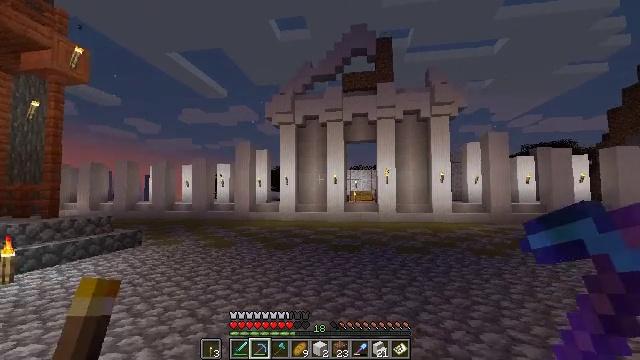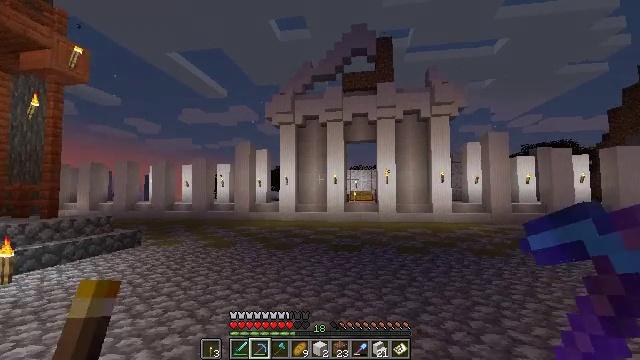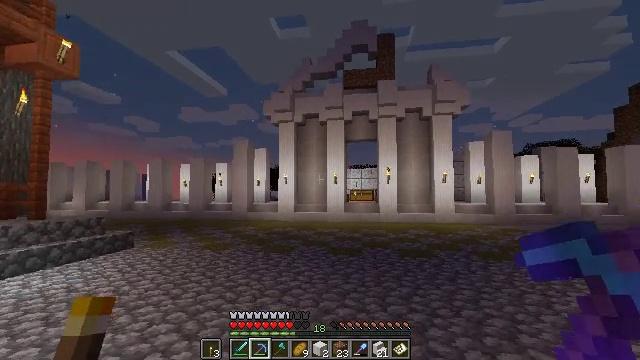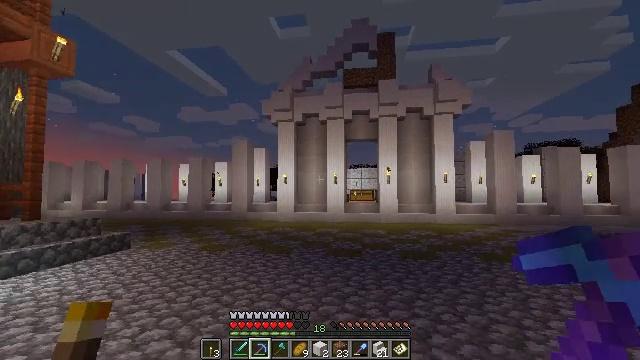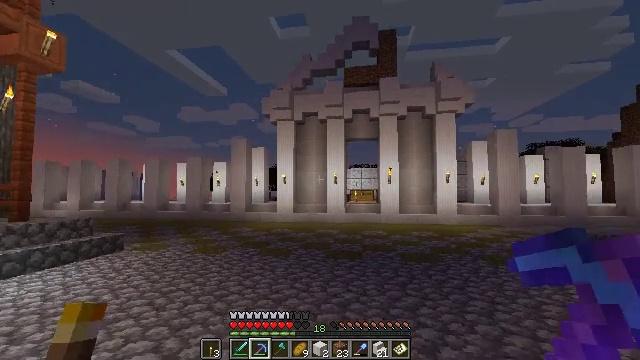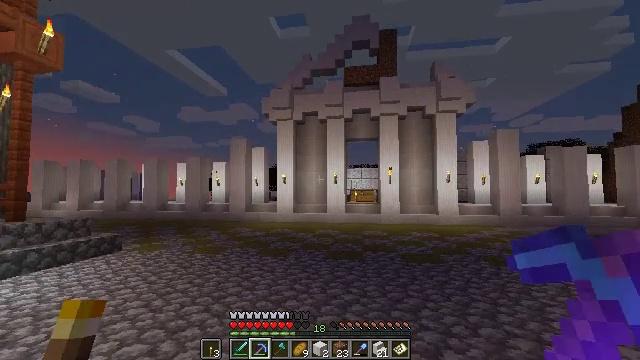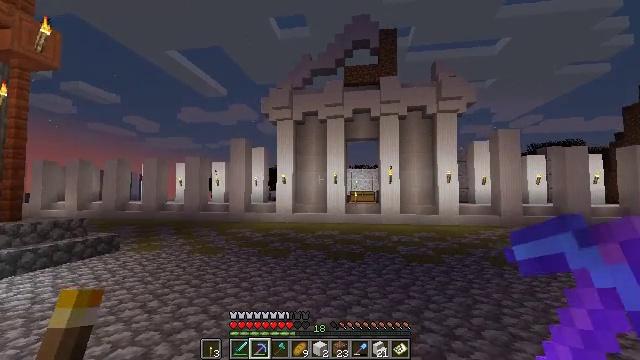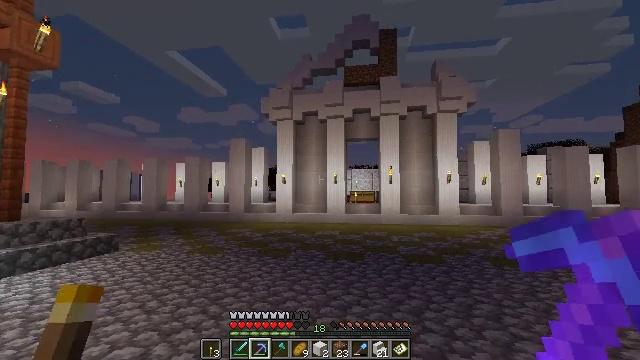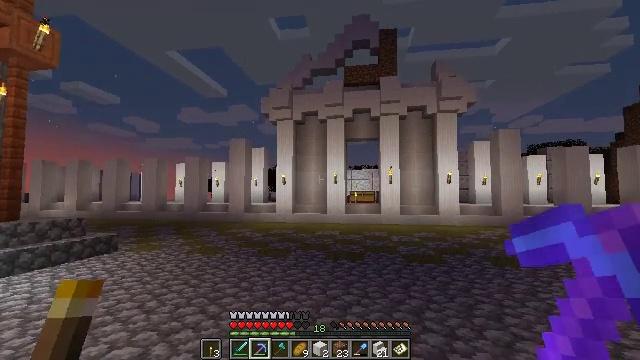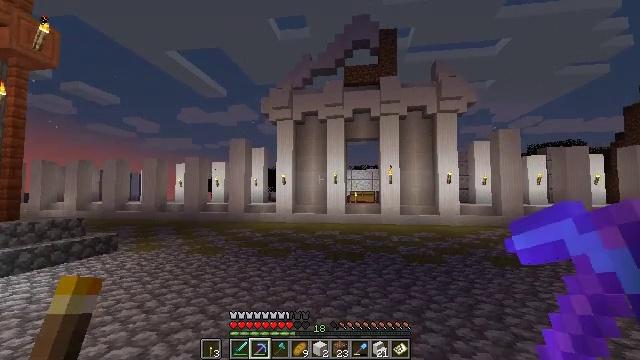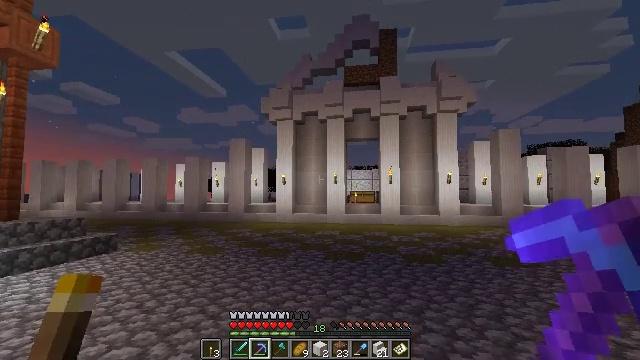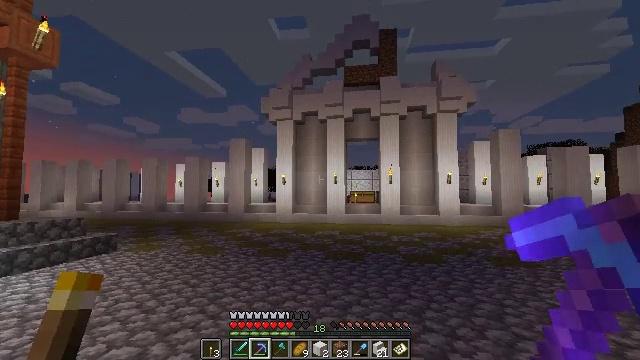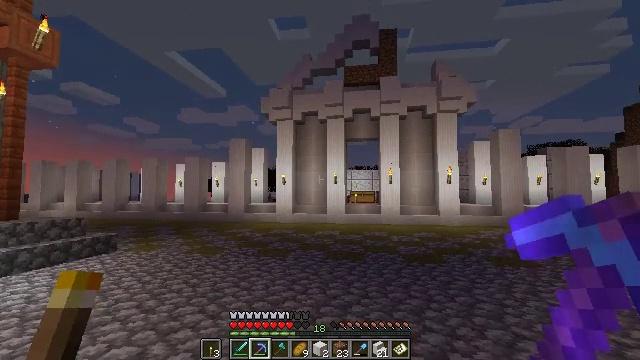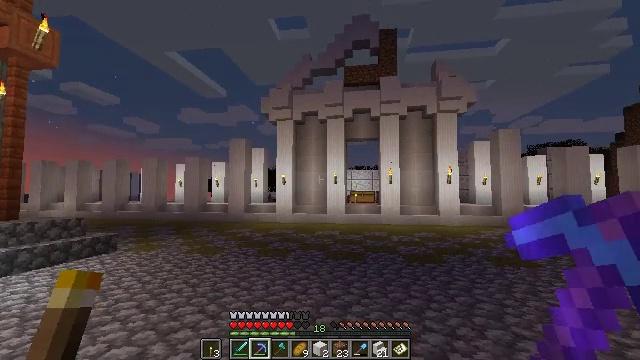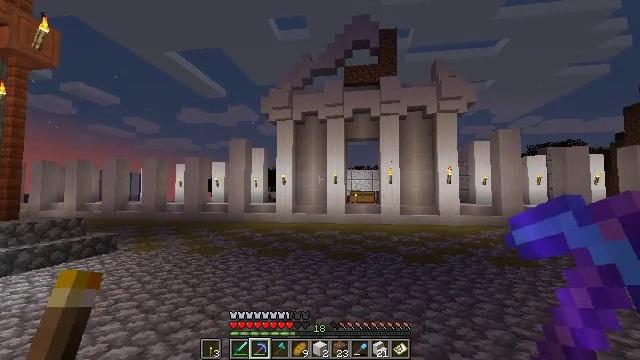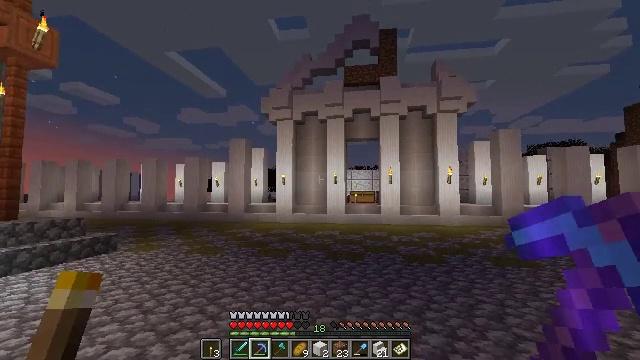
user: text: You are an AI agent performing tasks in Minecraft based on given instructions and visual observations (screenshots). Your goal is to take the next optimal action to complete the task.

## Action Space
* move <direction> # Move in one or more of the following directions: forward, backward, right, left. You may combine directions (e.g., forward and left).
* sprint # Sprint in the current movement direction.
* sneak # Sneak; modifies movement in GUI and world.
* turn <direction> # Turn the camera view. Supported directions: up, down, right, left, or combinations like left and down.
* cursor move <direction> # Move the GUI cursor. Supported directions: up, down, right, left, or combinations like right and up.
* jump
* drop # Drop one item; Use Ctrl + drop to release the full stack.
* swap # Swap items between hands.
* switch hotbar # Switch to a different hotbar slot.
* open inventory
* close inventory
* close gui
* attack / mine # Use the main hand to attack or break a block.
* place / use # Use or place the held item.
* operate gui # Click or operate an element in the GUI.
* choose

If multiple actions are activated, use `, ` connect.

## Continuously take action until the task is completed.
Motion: motion action
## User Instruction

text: Mine quartz stairs to recycle them.
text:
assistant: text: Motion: move forward
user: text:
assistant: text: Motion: move forward
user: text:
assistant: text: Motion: move forward
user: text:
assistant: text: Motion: no_op
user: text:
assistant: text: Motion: no_op
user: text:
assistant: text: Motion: no_op
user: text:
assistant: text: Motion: no_op
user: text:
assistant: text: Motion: no_op
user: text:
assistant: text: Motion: no_op
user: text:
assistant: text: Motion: no_op
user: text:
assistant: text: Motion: no_op
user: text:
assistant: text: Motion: no_op
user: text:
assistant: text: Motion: no_op
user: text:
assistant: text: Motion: no_op
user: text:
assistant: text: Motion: move forward
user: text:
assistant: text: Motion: move forward
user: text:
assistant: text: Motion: move forward
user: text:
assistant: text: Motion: move forward
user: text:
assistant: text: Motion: move forward
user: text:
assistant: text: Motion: move forward and move left
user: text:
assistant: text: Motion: move forward and move left
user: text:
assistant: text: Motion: move forward and move left
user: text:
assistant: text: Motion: move forward and move left
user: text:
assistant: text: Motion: move forward and move left
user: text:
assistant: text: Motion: move forward and move left
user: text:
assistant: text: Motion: move forward and move left
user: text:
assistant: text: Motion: move forward and move left
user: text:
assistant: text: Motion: move forward and move left
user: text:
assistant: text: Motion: move forward and move left
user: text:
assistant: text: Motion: move forward